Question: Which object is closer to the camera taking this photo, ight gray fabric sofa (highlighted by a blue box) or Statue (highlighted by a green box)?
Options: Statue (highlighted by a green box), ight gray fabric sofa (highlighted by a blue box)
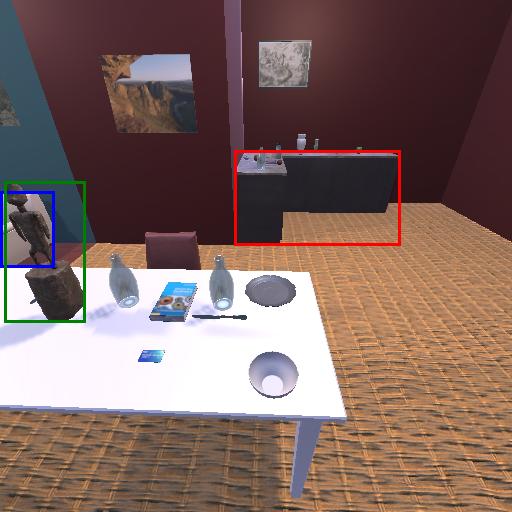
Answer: Statue (highlighted by a green box)